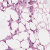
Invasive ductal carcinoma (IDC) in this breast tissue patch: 0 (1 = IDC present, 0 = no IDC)